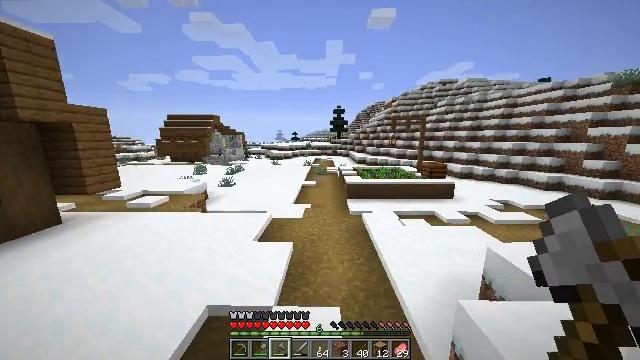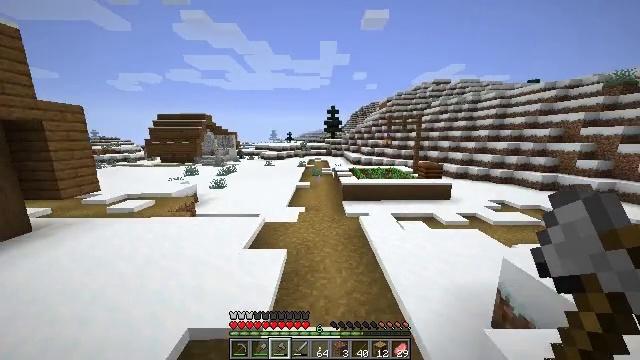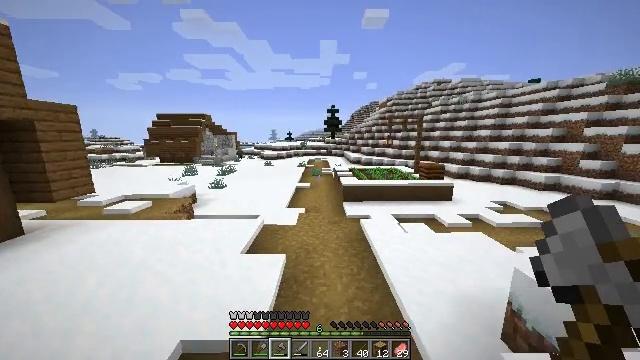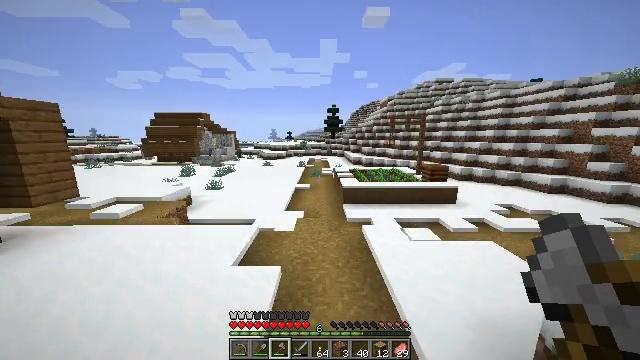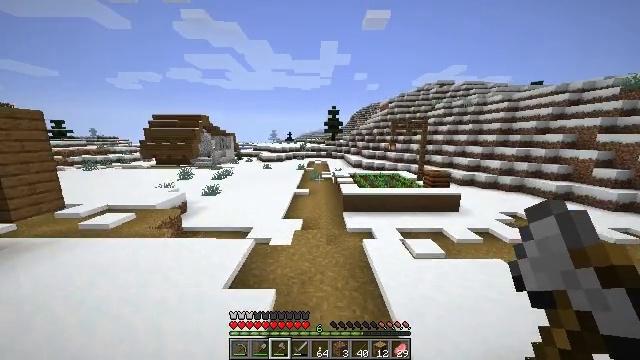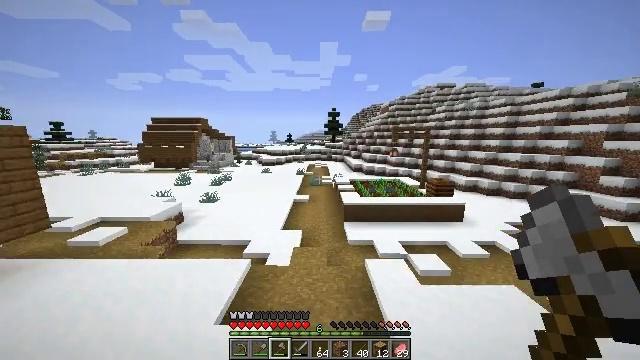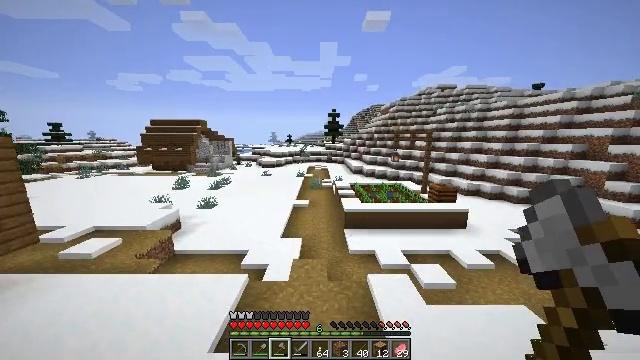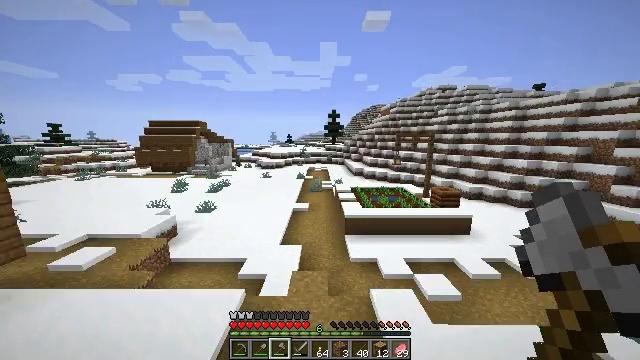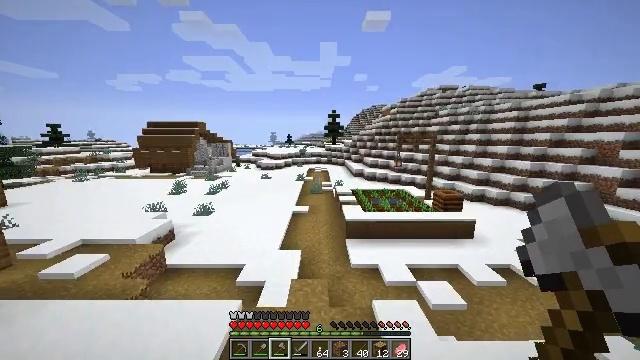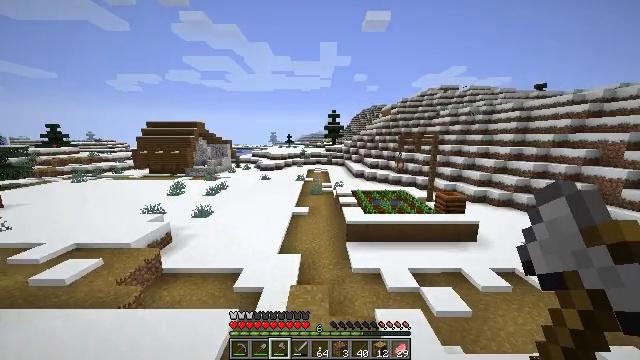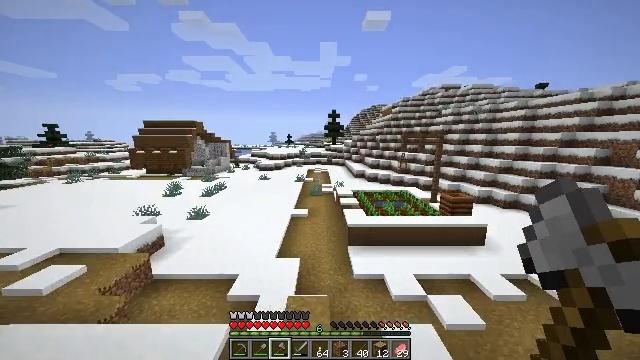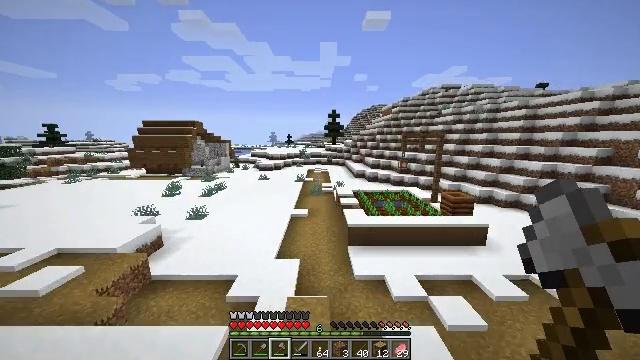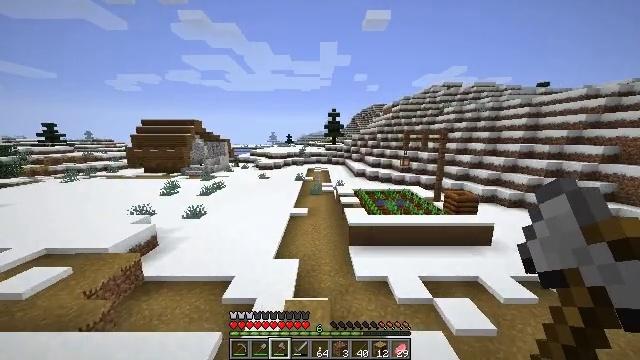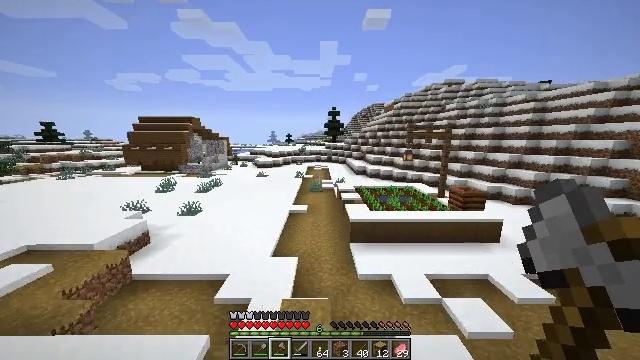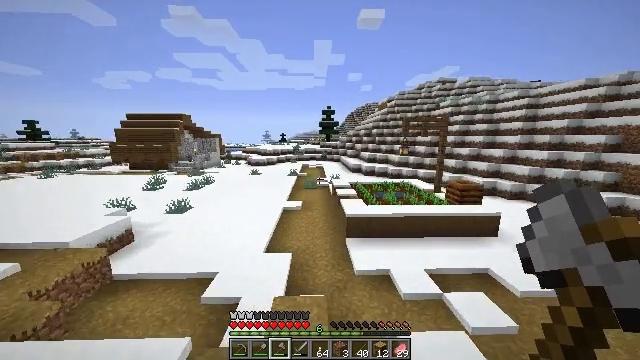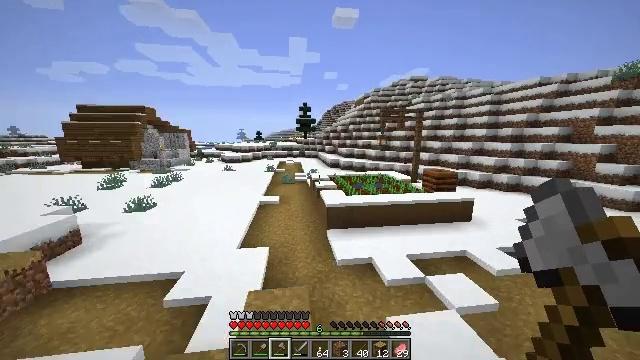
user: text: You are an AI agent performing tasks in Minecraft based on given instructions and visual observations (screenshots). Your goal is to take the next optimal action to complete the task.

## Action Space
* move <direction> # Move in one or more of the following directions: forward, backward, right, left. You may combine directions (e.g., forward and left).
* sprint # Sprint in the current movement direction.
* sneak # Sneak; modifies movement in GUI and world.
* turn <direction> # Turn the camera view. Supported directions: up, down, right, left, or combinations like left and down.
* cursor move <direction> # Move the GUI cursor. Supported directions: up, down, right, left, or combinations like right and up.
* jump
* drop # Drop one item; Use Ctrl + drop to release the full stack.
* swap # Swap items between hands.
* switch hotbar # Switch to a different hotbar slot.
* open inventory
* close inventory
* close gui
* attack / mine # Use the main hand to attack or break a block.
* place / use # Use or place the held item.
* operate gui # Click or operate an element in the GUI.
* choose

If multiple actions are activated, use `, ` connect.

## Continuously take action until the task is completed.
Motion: motion action
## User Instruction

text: Gather potatoes by left-clicking.
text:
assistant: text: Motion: move forward, sprint, turn right
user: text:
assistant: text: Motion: move forward, sprint
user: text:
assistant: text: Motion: move forward, sprint
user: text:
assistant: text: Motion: move forward, sprint, jump
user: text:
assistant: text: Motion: move forward, sprint, jump
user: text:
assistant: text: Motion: move forward, sprint, jump
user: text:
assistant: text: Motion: move forward, sprint, jump
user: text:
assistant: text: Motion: move forward, sprint, jump
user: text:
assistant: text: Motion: move forward, sprint, jump
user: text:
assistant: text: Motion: move forward, sprint, jump
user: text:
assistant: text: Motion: move forward, sprint, jump
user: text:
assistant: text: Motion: move forward, sprint, jump
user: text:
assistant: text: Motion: move forward, sprint, jump
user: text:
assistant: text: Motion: move forward, sprint, turn right, jump
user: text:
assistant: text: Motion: move forward, sprint, turn right, jump
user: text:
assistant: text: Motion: move forward, sprint, turn right, jump
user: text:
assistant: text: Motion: move forward, sprint, jump
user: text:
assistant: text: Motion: move forward, sprint, jump
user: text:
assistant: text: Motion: move forward, sprint, jump
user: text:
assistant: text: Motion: move forward, sprint, jump
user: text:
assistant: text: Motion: move forward, sprint, jump
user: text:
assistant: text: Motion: move forward, sprint, jump
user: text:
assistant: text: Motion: move forward, sprint, turn right, jump
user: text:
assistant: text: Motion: move forward, sprint, turn right, jump
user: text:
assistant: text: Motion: move forward, turn right
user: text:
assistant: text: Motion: move forward, turn right
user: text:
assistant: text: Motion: move forward and move right
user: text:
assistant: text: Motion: move forward and move right
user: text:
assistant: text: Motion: move forward and move right
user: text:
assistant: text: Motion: move forward and move right